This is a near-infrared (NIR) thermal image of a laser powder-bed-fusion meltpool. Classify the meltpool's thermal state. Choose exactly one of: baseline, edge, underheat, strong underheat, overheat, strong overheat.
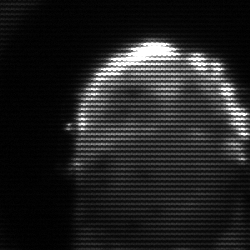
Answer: baseline